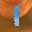
Label: 1